Field crop: maize
Growth stage: 2
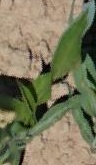
Species: maize